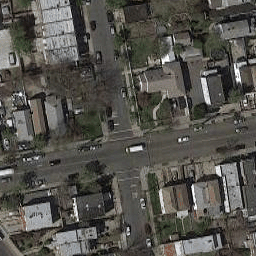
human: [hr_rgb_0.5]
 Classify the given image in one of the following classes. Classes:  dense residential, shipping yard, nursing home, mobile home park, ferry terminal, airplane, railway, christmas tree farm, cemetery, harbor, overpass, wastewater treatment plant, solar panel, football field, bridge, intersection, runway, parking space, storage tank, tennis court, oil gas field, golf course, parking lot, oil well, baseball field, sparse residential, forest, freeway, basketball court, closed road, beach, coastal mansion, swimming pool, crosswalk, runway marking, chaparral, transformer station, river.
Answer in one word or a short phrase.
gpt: intersection